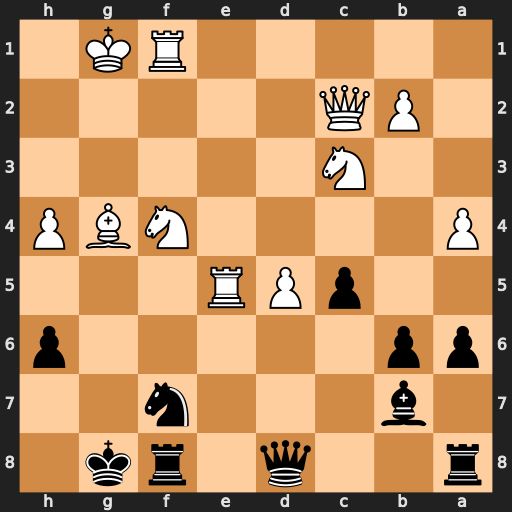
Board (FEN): r2q1rk1/1b3n2/pp5p/2pPR3/P4NBP/2N5/1PQ5/5RK1
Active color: b
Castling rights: -
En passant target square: -
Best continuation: Nxe5 Be6+ Kh8